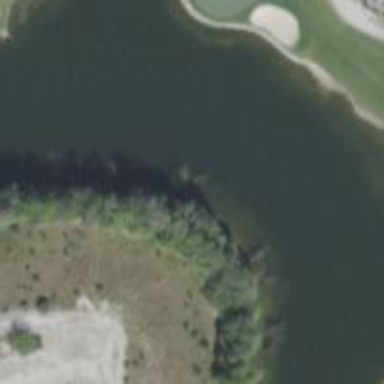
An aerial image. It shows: Water hazard on golf course. The hazard is natural water feature.